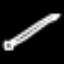
Label: pencil